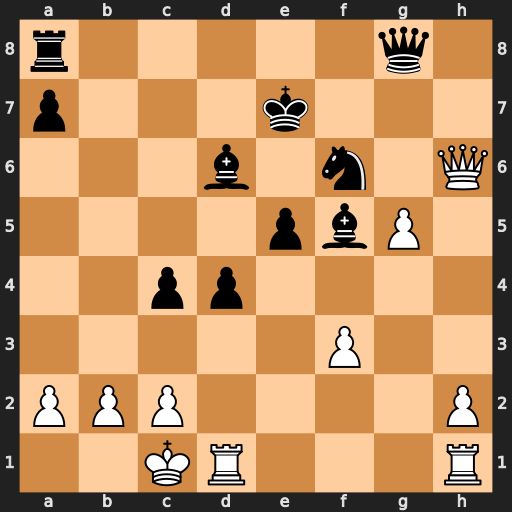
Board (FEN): r5q1/p3k3/3b1n1Q/4pbP1/2pp4/5P2/PPP4P/2KR3R
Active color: w
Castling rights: -
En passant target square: -
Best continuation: Qxf6+ Kd7 Qxf5+